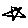
Label: star